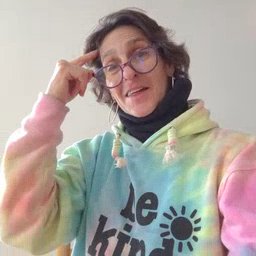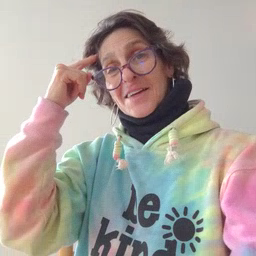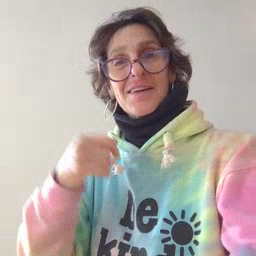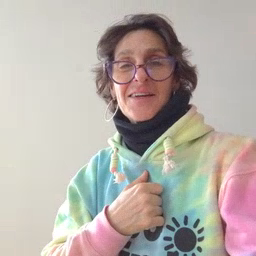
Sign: think